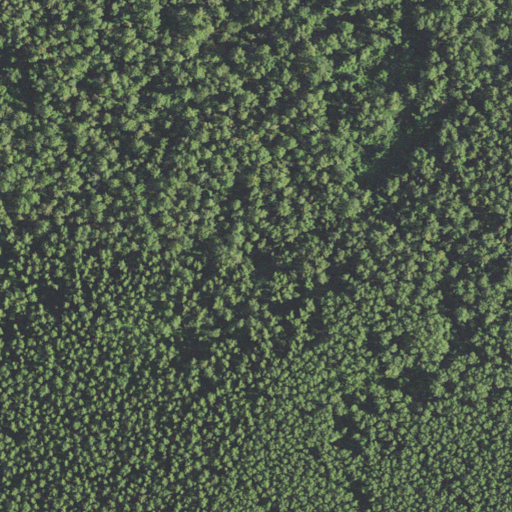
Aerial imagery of bar in Kentucky named Middle Bar containing woody wetlands, deciduous forest, and herbaceous wetlands